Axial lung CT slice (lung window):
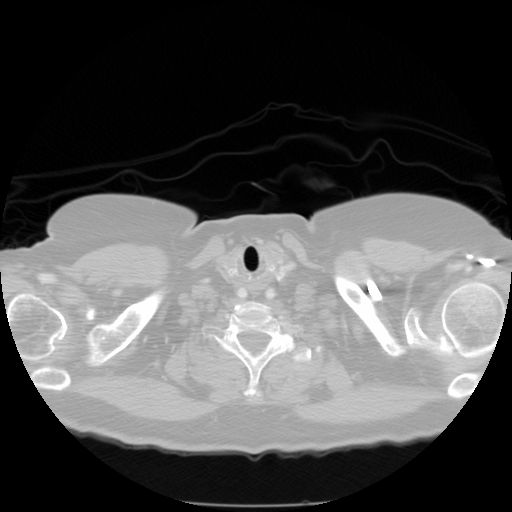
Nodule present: no